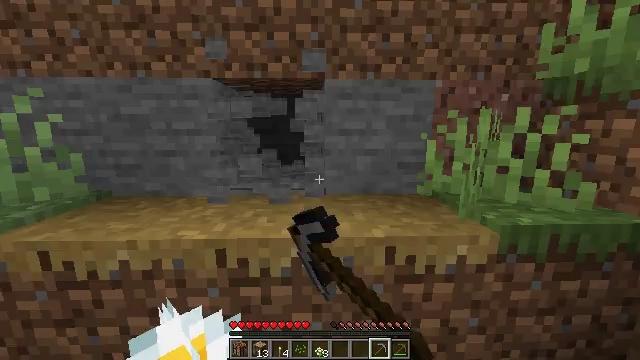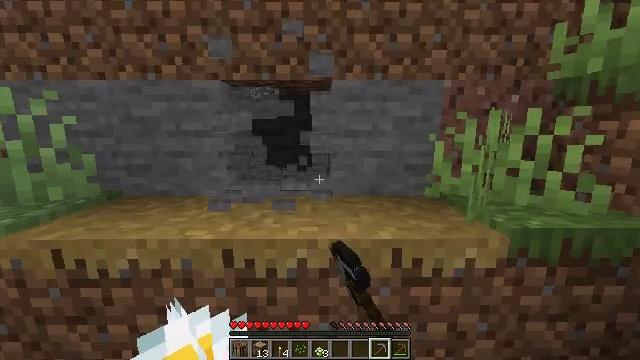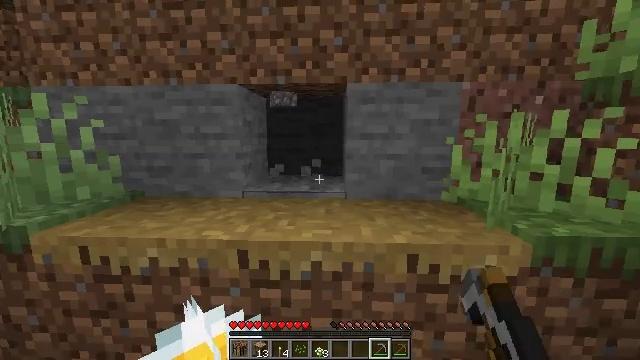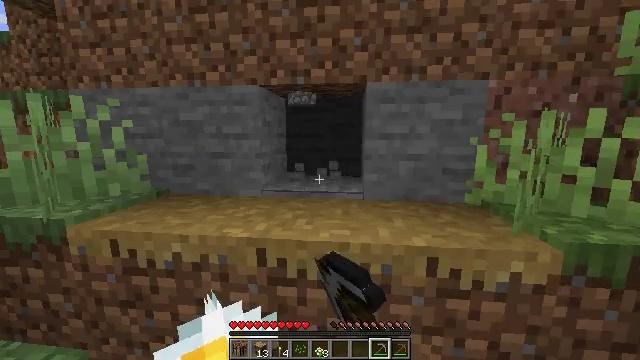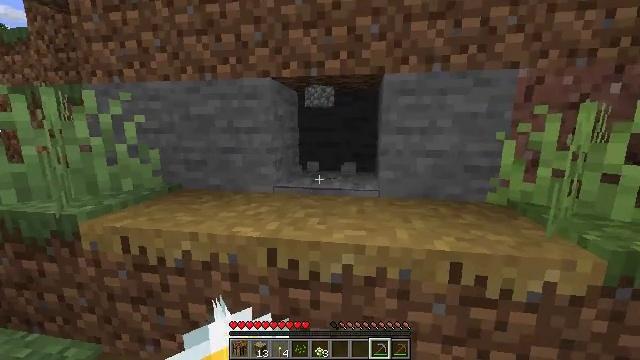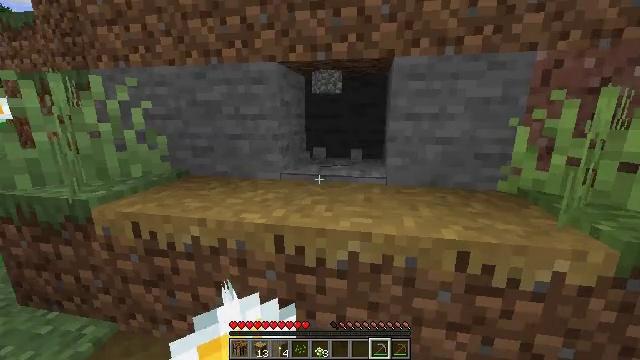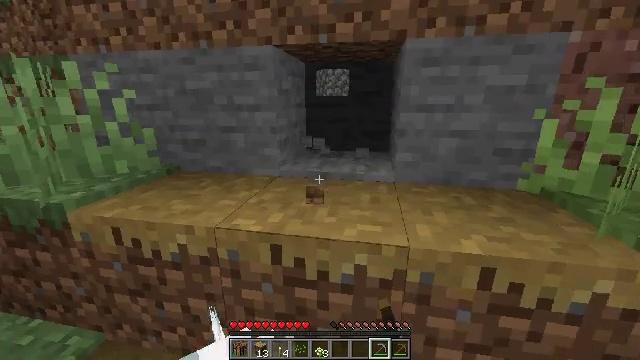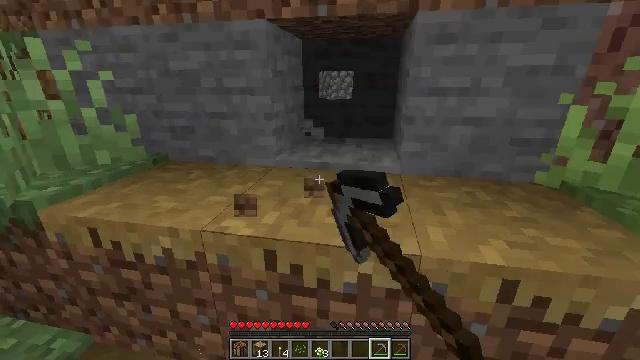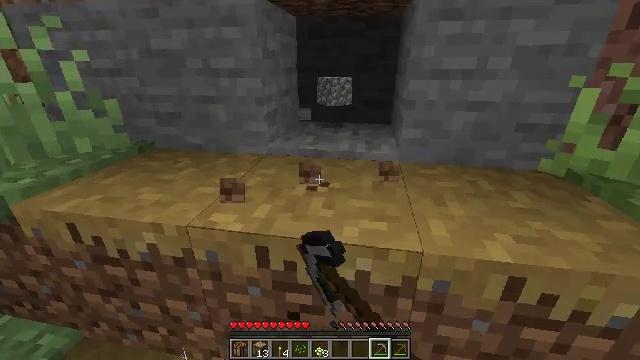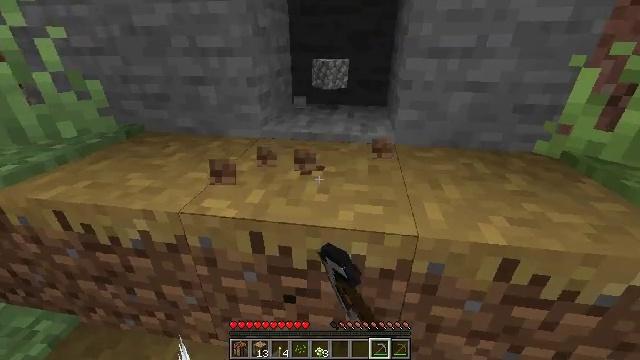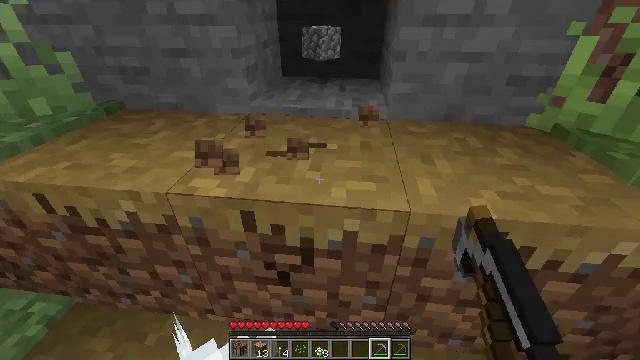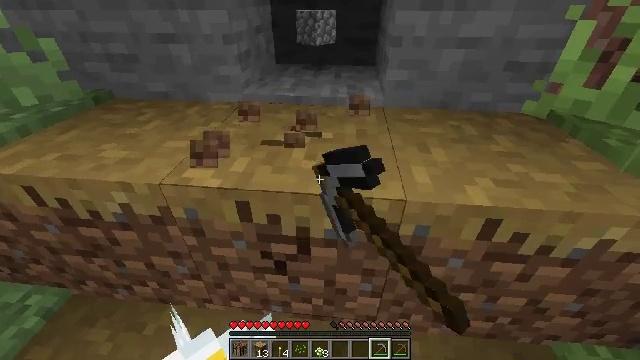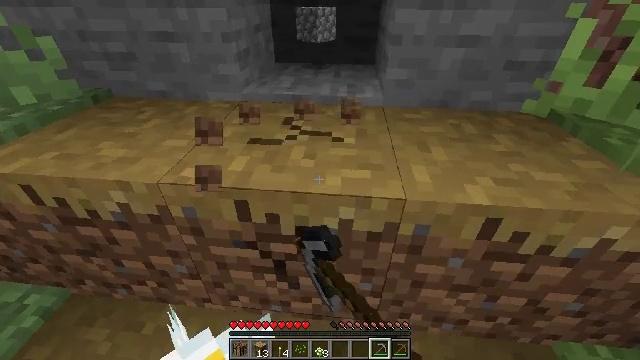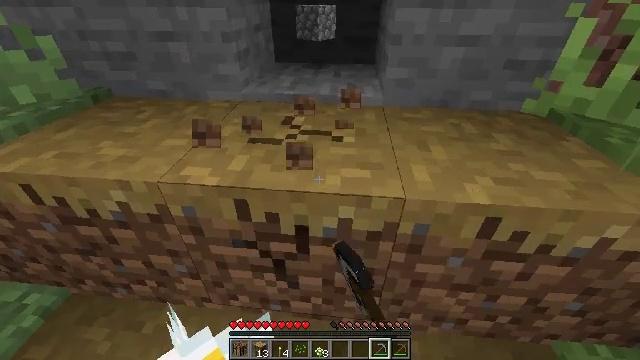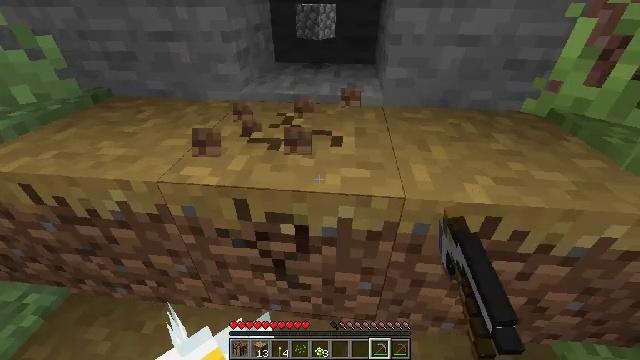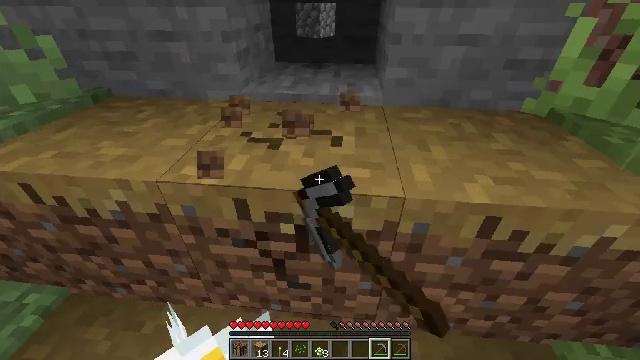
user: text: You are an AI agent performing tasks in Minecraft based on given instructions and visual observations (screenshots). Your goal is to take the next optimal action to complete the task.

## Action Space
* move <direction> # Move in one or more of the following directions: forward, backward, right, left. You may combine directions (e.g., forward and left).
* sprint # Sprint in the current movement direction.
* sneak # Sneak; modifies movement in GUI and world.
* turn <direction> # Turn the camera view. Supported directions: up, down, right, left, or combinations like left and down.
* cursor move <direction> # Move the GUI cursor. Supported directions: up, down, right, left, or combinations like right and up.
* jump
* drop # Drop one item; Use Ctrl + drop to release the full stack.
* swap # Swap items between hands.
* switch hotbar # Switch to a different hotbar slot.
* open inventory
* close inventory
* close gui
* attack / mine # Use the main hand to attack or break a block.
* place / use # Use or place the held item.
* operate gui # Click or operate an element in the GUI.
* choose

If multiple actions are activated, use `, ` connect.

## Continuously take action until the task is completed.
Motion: motion action
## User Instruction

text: Break the grass path to collect materials.
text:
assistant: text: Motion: turn left, attack / mine
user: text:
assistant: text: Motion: turn left, attack / mine
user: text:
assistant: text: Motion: turn left, attack / mine
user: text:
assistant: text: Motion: move forward, turn left and down, attack / mine
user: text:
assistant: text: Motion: move forward, turn left and down, attack / mine
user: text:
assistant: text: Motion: move forward, turn down, attack / mine
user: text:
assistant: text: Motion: turn down, attack / mine
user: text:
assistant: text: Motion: turn down, attack / mine
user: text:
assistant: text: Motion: turn right and down, attack / mine
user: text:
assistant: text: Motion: turn right and down, attack / mine
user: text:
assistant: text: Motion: turn right and down, attack / mine
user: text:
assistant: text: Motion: attack / mine
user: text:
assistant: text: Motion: attack / mine
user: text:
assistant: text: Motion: attack / mine
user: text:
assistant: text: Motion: attack / mine
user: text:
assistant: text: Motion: attack / mine
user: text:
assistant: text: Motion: move forward, attack / mine
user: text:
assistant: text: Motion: move forward, attack / mine
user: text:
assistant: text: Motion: move forward, attack / mine
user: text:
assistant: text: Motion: move forward, attack / mine
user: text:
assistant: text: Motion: attack / mine
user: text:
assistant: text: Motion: attack / mine
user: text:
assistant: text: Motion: attack / mine
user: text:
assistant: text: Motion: turn down, attack / mine
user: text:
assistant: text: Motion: attack / mine
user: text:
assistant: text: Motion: turn right and down, attack / mine
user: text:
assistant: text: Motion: attack / mine
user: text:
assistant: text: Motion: attack / mine
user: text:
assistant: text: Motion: attack / mine
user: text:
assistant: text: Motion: attack / mine